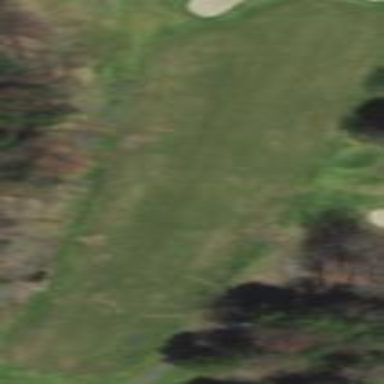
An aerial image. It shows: Scenic golf fairway.